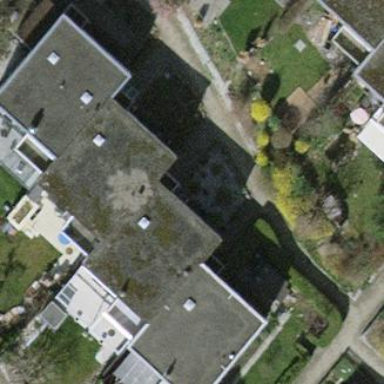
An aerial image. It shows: Terrace building.